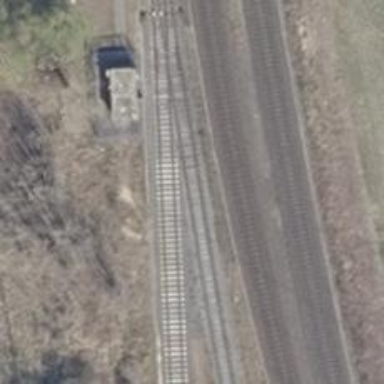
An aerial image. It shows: Railway spur service.